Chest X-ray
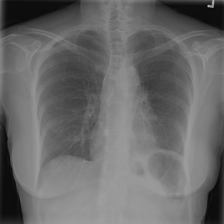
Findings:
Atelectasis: negative
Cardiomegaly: negative
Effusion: negative
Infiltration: negative
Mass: negative
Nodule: negative
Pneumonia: negative
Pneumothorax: positive
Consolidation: negative
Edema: negative
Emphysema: negative
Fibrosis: negative
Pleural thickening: negative
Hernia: negative